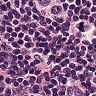
Metastatic tissue present: yes